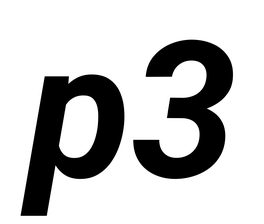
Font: Roboto-Italic_Bold_Italic